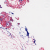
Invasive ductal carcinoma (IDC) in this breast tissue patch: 0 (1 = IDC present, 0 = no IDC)